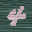
Label: 4